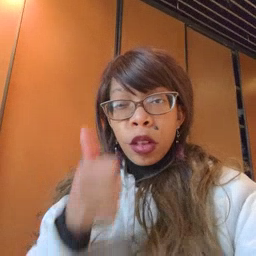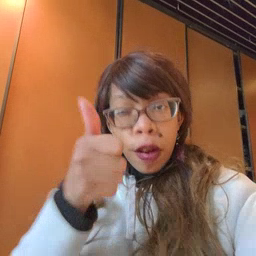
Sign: yourself